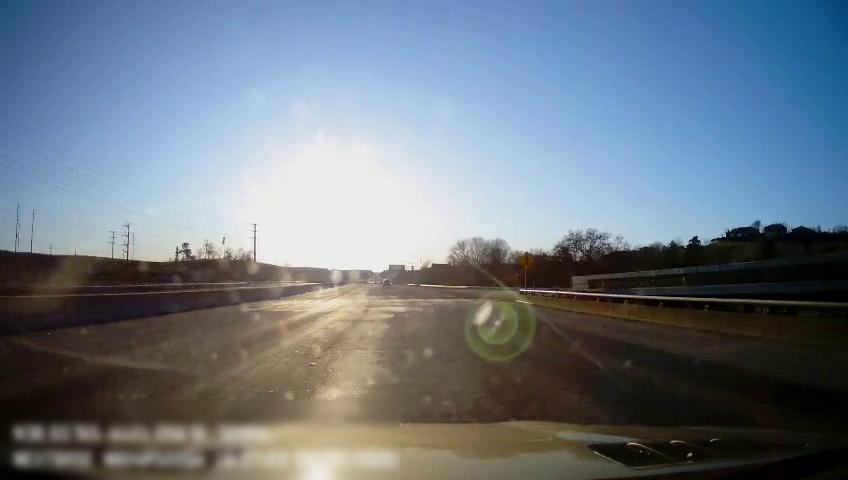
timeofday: Day
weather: Sunny
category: Drivable Space